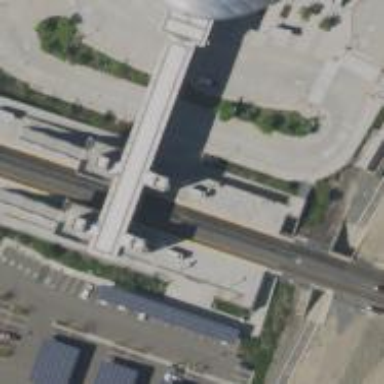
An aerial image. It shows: Bridge.